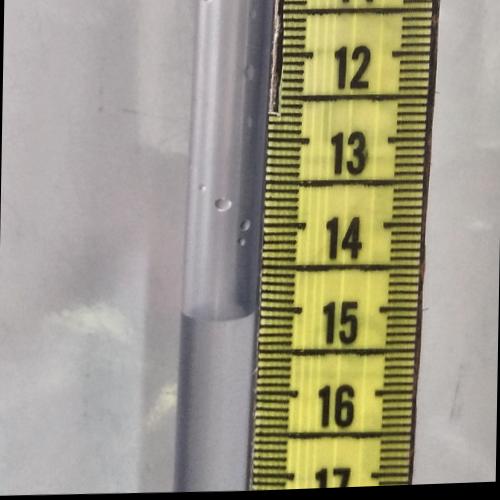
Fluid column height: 15.1 cm